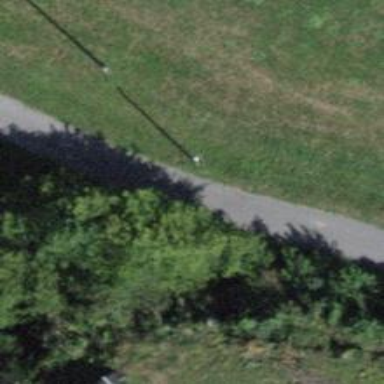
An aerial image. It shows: Utility pole as the man-made structure.